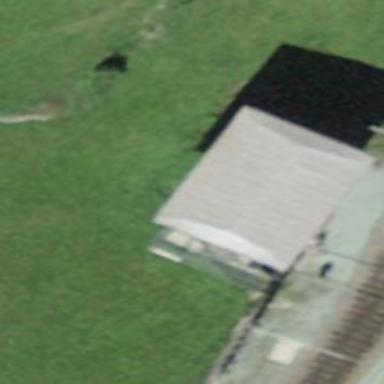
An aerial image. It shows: Service building at substation.